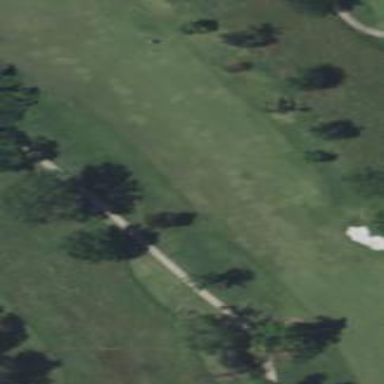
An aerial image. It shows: Golf fairway surrounded by grass.